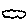
Label: cloud